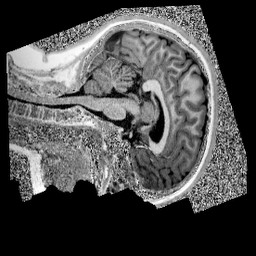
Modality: UNIT1
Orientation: sagittal
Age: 11
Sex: female
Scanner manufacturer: siemens
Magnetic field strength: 3 T
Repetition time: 4 s
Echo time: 0.00299 s